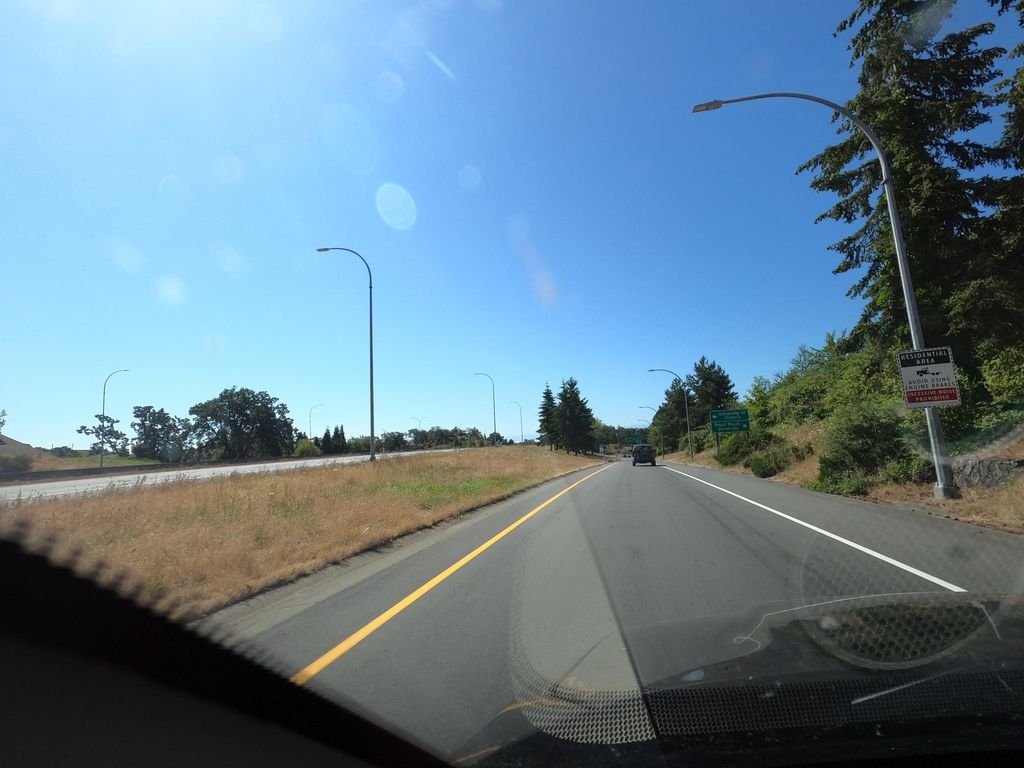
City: victoria